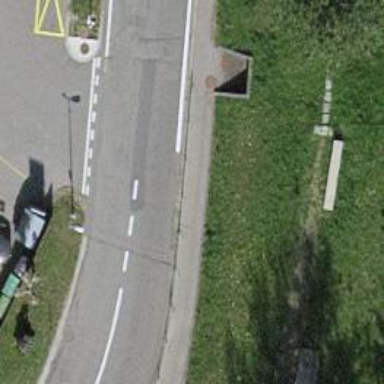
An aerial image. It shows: Road with traffic signals.